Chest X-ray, PA view. Patient: 30 years old, sex M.
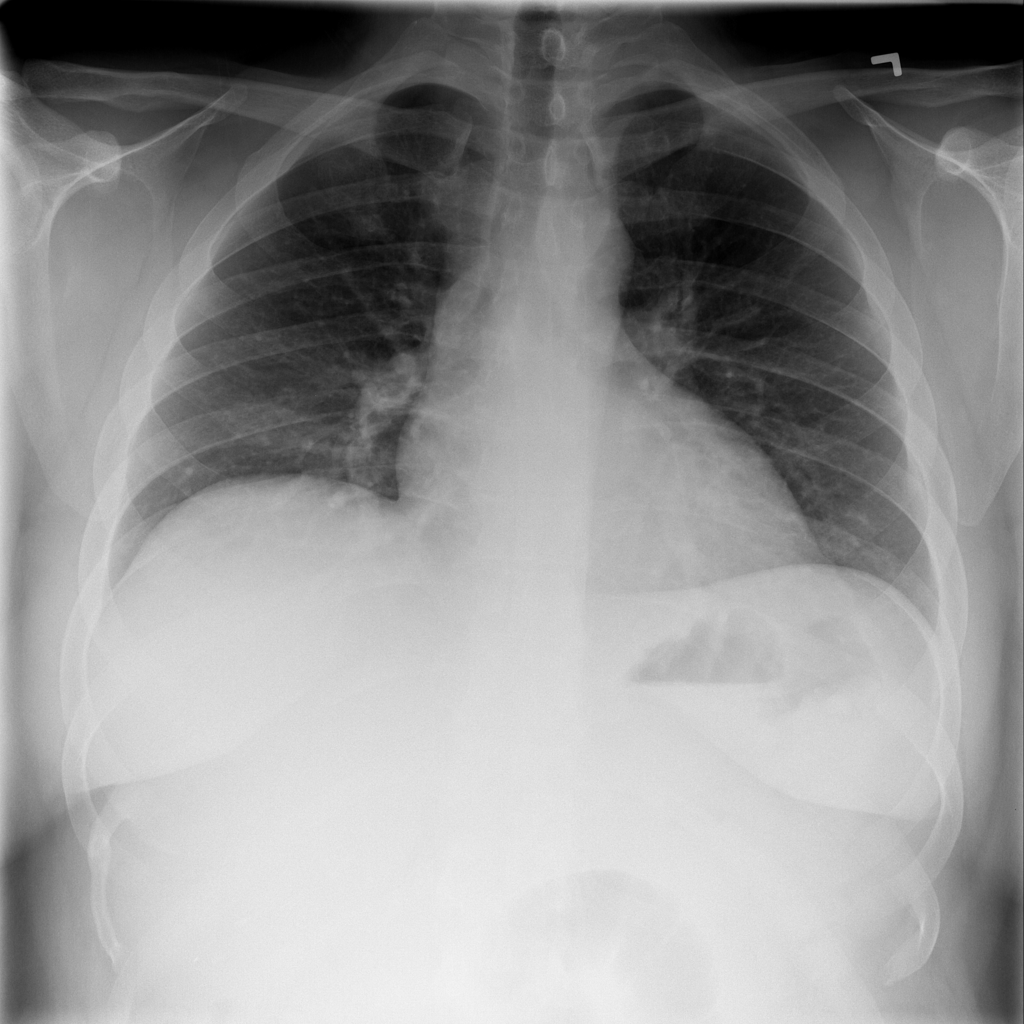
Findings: Nodule